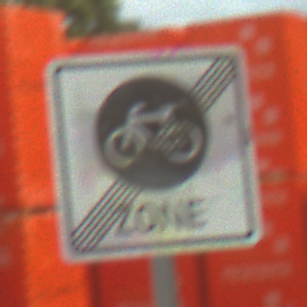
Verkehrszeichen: EndeFahrradzone
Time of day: MorningAfternoon
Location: Outdoor (Suburban)
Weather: PartlyCloudy
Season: NotSpecified
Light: Natural